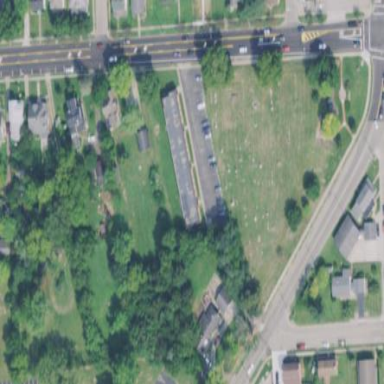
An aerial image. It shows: Cemetery.